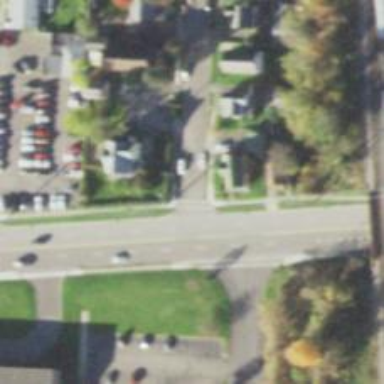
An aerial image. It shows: Road with stop sign.